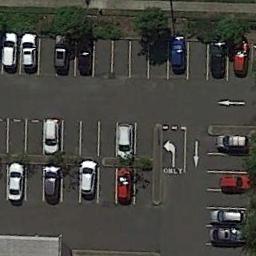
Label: parking_lot